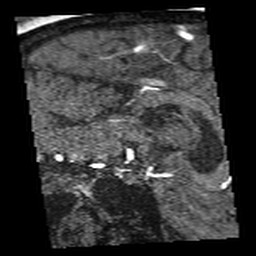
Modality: angio
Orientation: sagittal
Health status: ill
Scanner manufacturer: siemens
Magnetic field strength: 1.5 T
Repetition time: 0.026 s
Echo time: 0.006 s